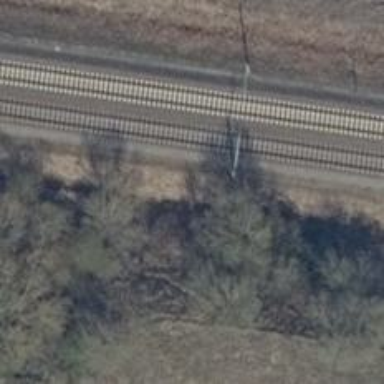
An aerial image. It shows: Milestone along the railway track with catenary mast.